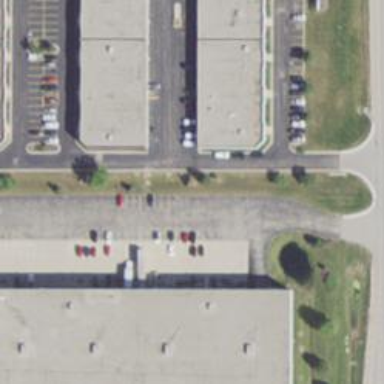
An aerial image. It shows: Alley classified as service road.